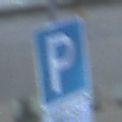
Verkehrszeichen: Parken
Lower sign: ZeitangabenMitBeschraenkungAufWochentage2
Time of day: SunriseSunset
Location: Outdoor (Urban)
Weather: Clear
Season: NotSpecified
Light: Natural